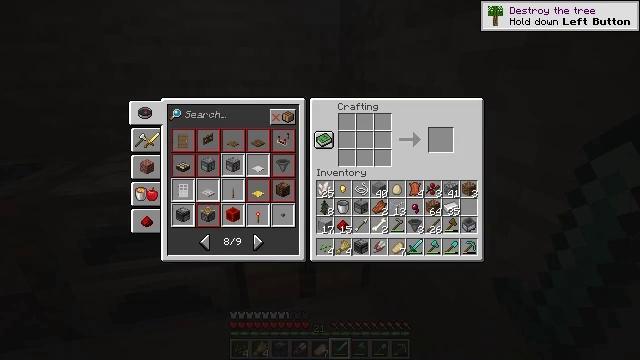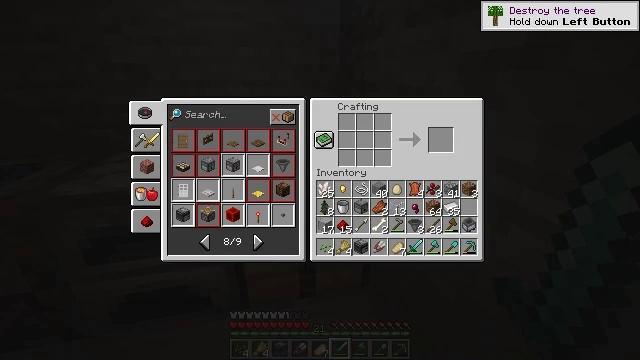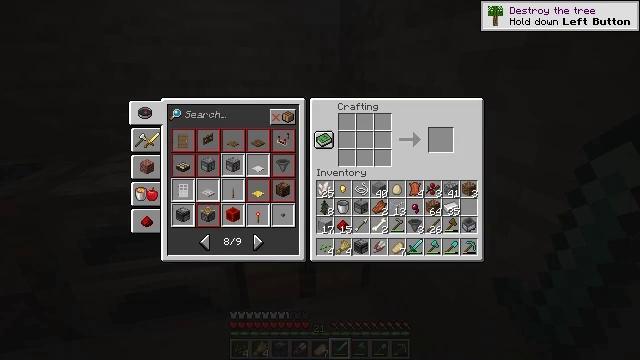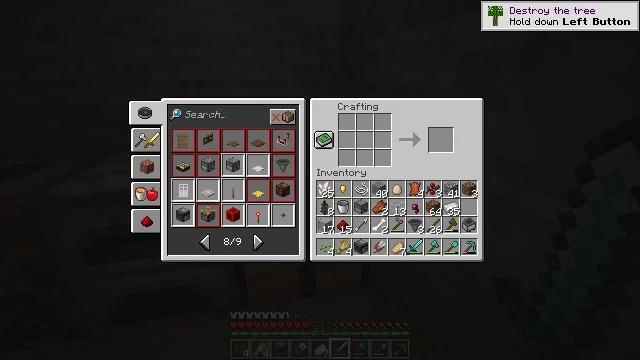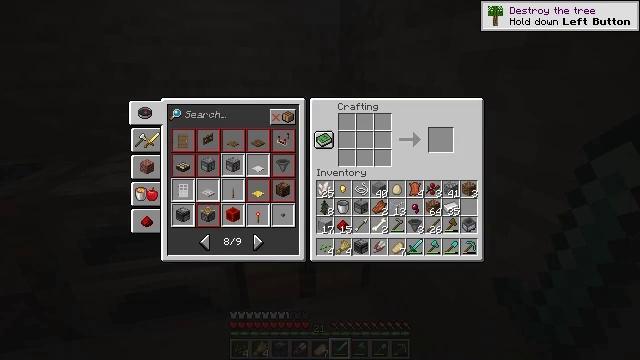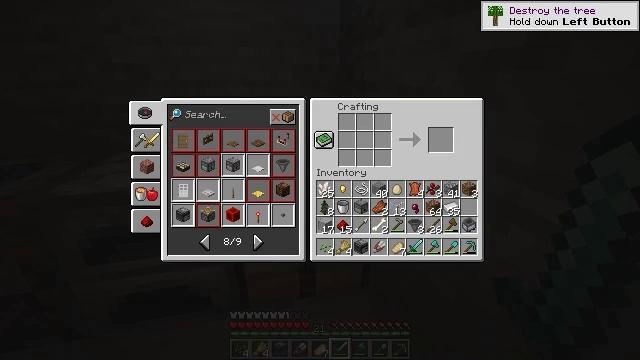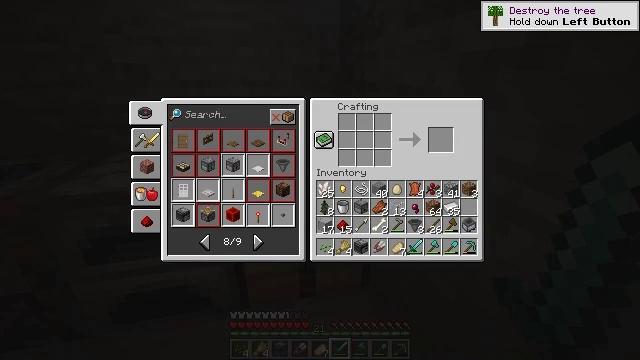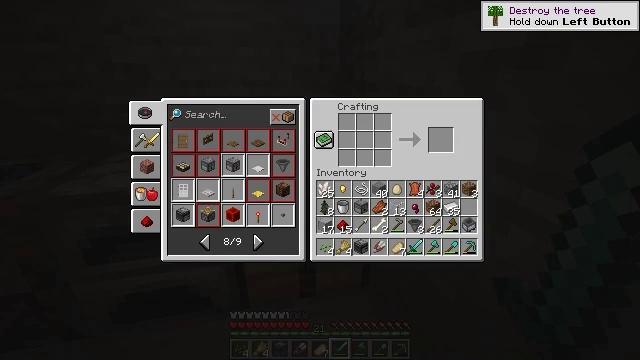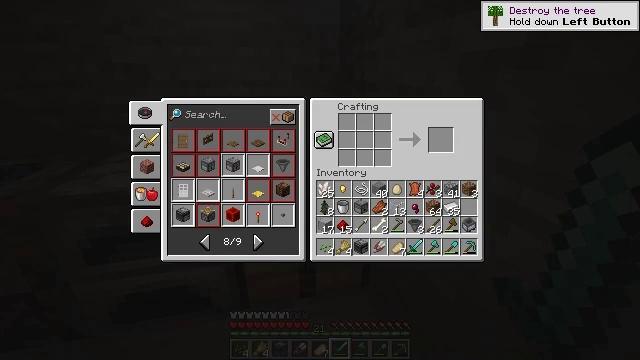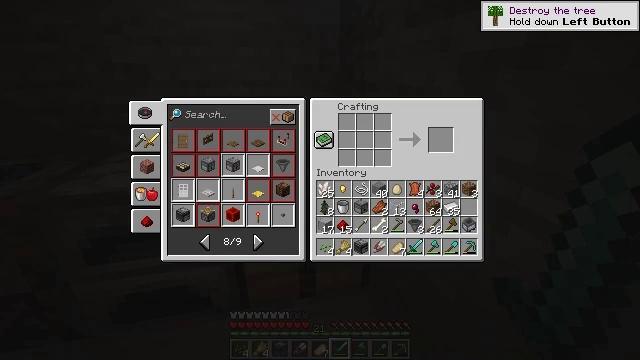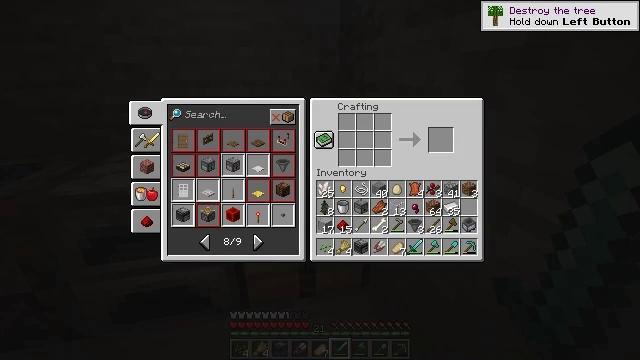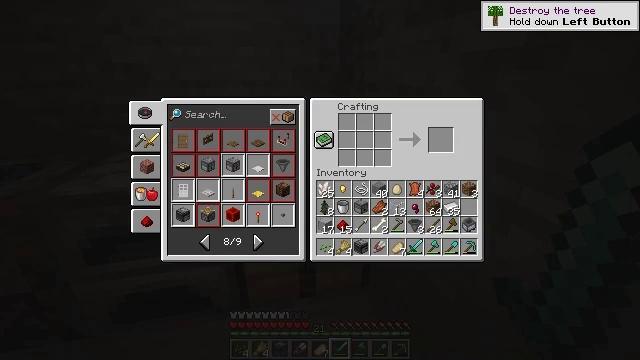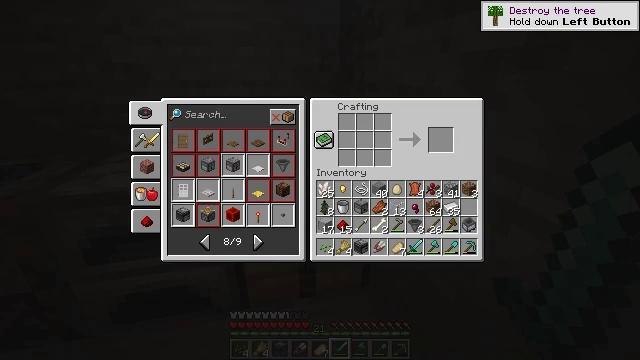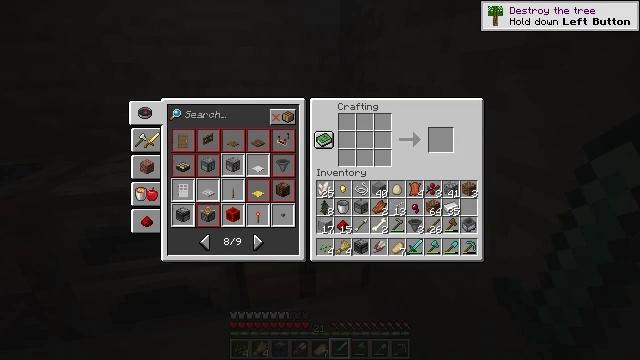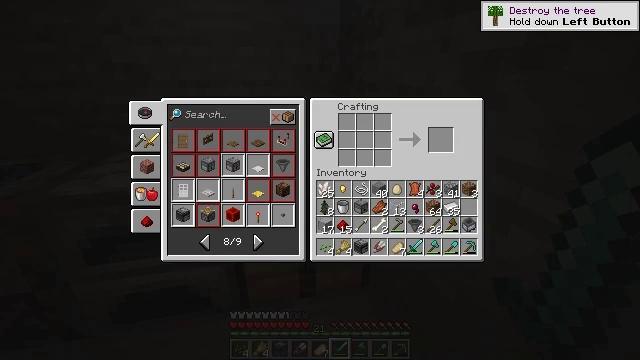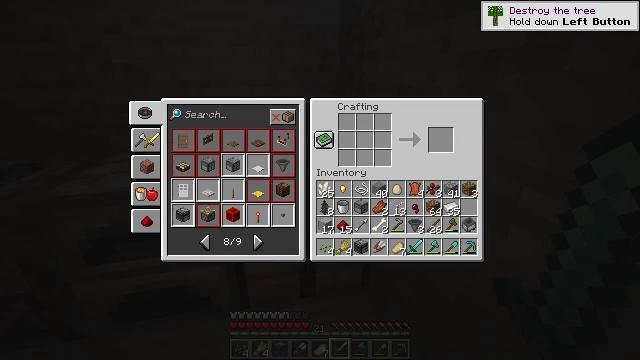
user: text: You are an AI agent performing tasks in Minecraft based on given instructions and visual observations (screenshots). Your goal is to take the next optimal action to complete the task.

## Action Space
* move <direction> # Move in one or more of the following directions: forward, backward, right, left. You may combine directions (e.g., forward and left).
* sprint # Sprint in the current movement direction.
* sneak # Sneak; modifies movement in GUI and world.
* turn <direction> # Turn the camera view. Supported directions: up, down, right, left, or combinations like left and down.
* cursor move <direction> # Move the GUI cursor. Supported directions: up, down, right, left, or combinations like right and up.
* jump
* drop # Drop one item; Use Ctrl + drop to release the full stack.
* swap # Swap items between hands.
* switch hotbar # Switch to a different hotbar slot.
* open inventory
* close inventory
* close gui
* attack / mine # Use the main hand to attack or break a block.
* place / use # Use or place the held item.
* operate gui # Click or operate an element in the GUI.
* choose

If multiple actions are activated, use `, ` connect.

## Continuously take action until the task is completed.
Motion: motion action
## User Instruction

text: Remove a stone hoe from the inventory.
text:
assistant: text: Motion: no_op
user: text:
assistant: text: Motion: no_op
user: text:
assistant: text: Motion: no_op
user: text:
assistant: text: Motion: no_op
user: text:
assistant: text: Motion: no_op
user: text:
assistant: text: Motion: no_op
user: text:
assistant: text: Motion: no_op
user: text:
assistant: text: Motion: no_op
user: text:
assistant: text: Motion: no_op
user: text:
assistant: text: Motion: no_op
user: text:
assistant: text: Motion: no_op
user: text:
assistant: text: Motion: no_op
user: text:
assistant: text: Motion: no_op
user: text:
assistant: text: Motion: no_op
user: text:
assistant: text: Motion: no_op
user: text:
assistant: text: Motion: no_op
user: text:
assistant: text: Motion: no_op
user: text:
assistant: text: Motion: no_op
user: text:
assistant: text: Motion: no_op
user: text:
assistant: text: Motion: no_op
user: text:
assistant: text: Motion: no_op
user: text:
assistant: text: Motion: no_op
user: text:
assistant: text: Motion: no_op
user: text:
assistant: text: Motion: no_op
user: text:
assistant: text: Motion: no_op
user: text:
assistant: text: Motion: no_op
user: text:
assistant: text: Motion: no_op
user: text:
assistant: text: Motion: no_op
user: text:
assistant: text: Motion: no_op
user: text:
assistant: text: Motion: no_op